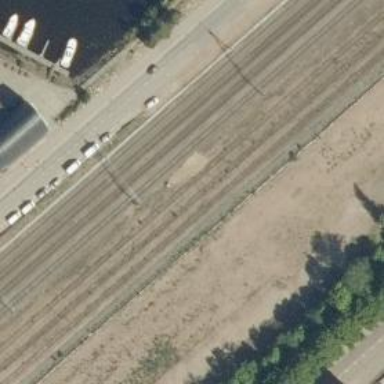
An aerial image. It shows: Abandoned railway yard.